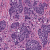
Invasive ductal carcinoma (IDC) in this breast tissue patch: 1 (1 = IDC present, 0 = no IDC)